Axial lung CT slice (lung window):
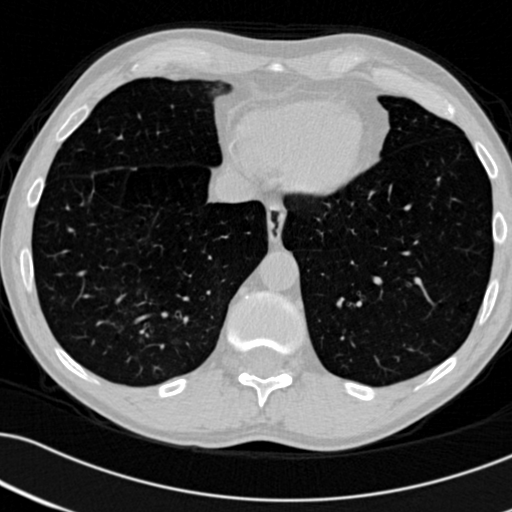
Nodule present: no